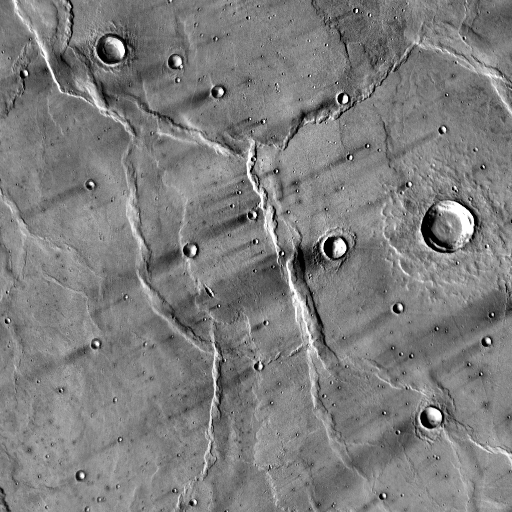
Crater classes present: Background, Other, Layered